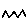
Label: zigzag